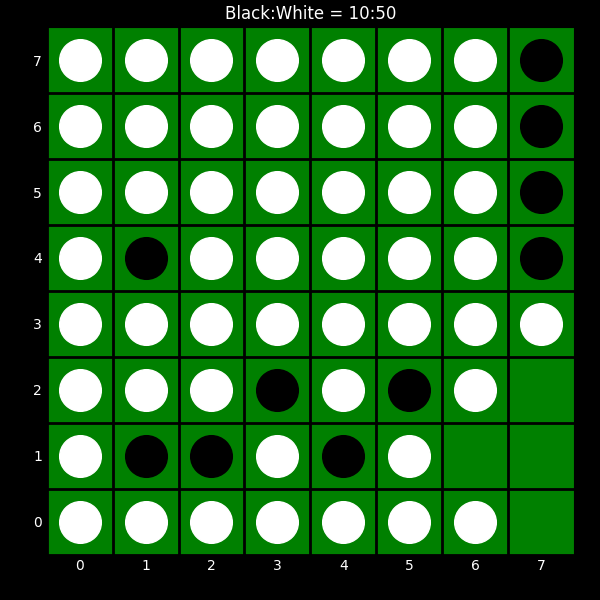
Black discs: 10
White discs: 50